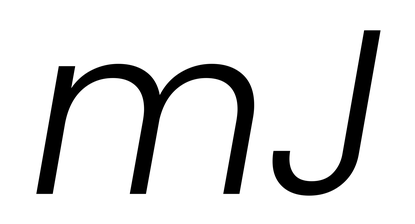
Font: Poppins-LightItalic